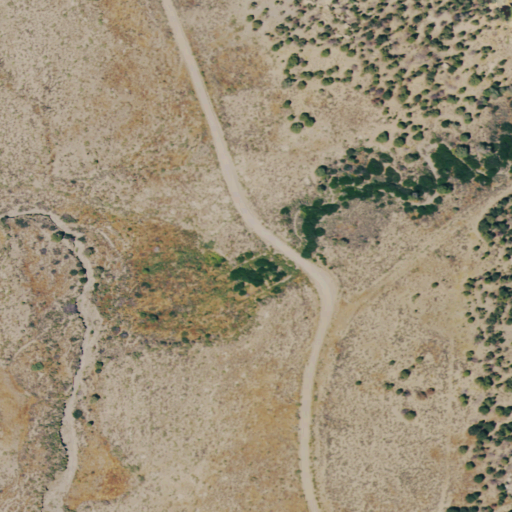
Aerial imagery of valley in Colorado named Poison Canyon containing shrub and evergreen forest